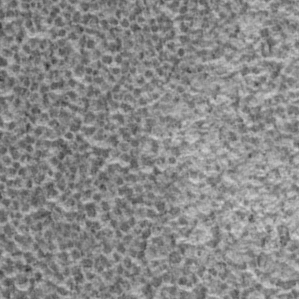
Label: frost